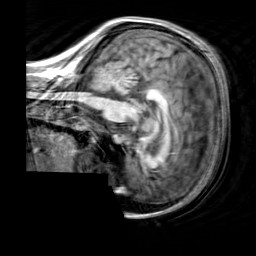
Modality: T1w
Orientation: sagittal
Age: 19
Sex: female
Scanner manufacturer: siemens
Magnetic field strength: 3 T
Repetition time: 2.3 s
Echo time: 0.00303 s